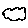
Label: cloud